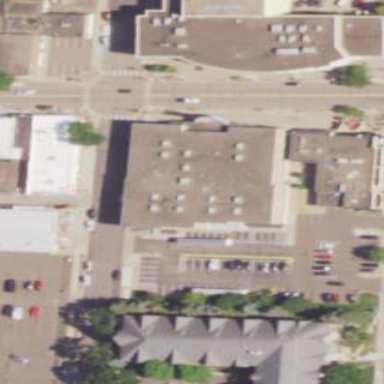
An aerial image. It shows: Cinema building.